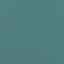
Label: SeaLake